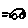
Label: car